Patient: sex F, age 64
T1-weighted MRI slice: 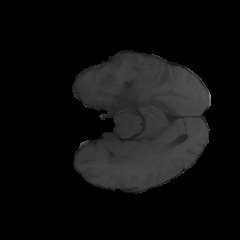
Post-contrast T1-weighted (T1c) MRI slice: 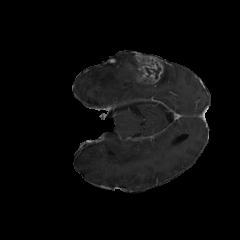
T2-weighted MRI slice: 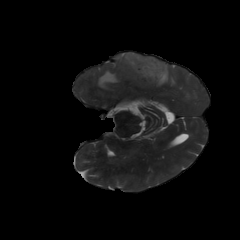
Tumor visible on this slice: yes
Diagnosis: Glioblastoma, IDH-wildtype
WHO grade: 4